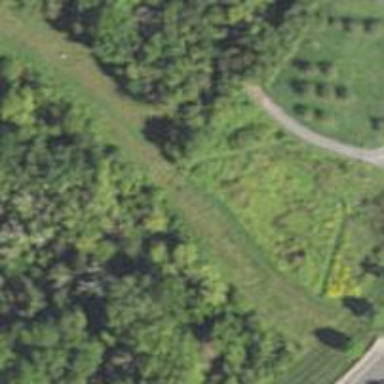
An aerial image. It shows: Path with grade2 tracktype and excellent trail visibility.